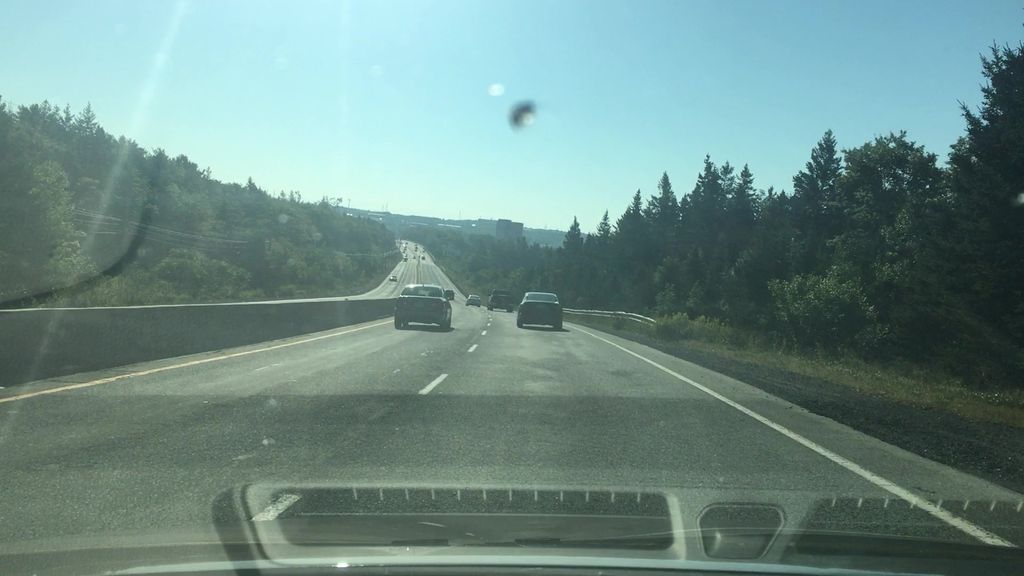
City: halifax